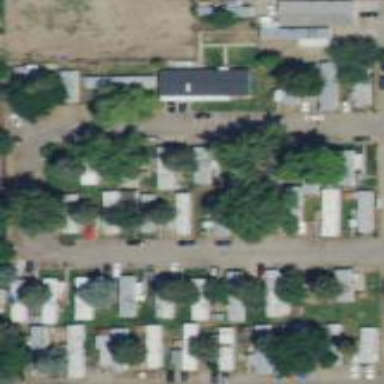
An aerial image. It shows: Residential area designated as trailer park.